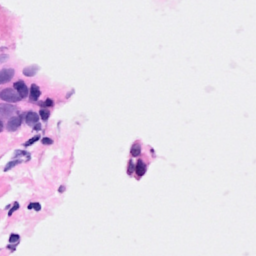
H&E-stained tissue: Breast